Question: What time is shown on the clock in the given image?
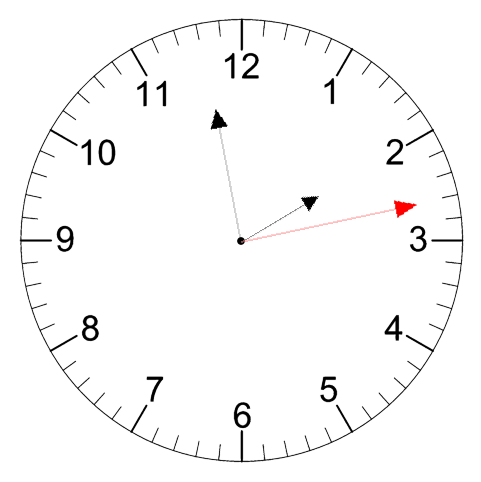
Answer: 01:58:13